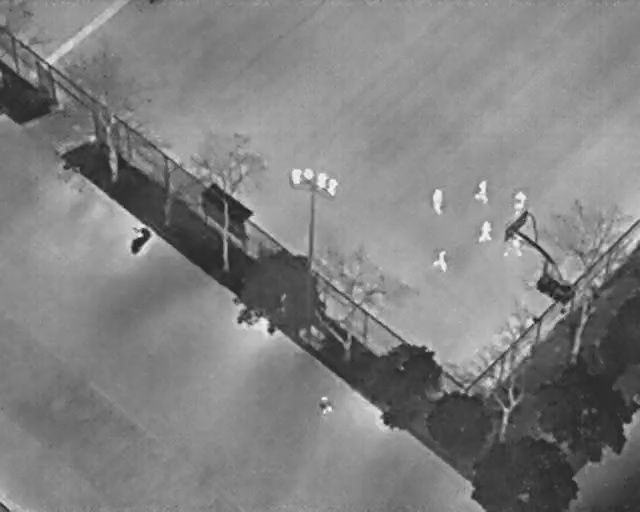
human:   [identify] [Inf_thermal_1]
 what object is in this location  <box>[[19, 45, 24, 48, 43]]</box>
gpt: <ref>1 medium bicycle at the left</ref>